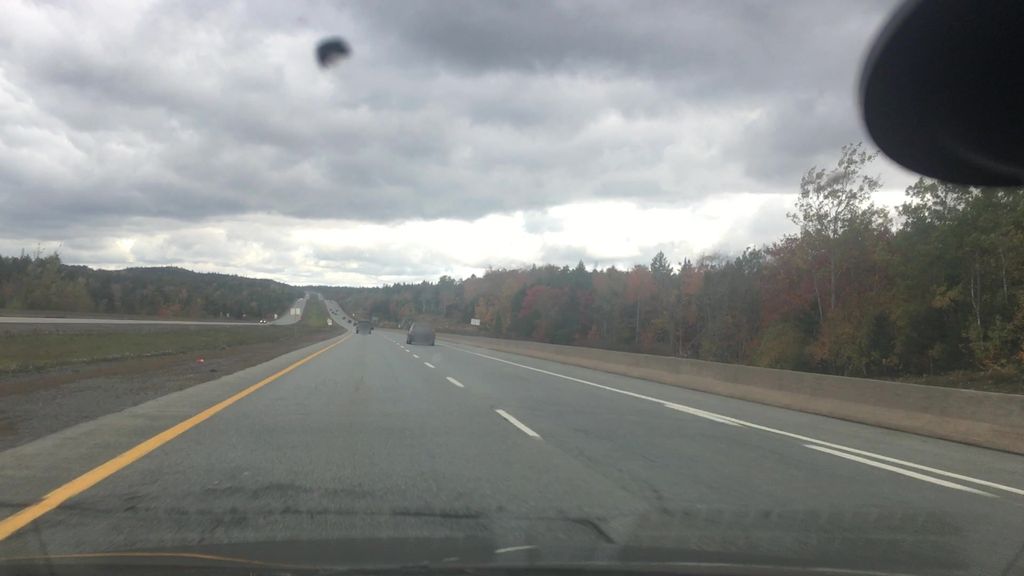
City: halifax